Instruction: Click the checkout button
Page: cart
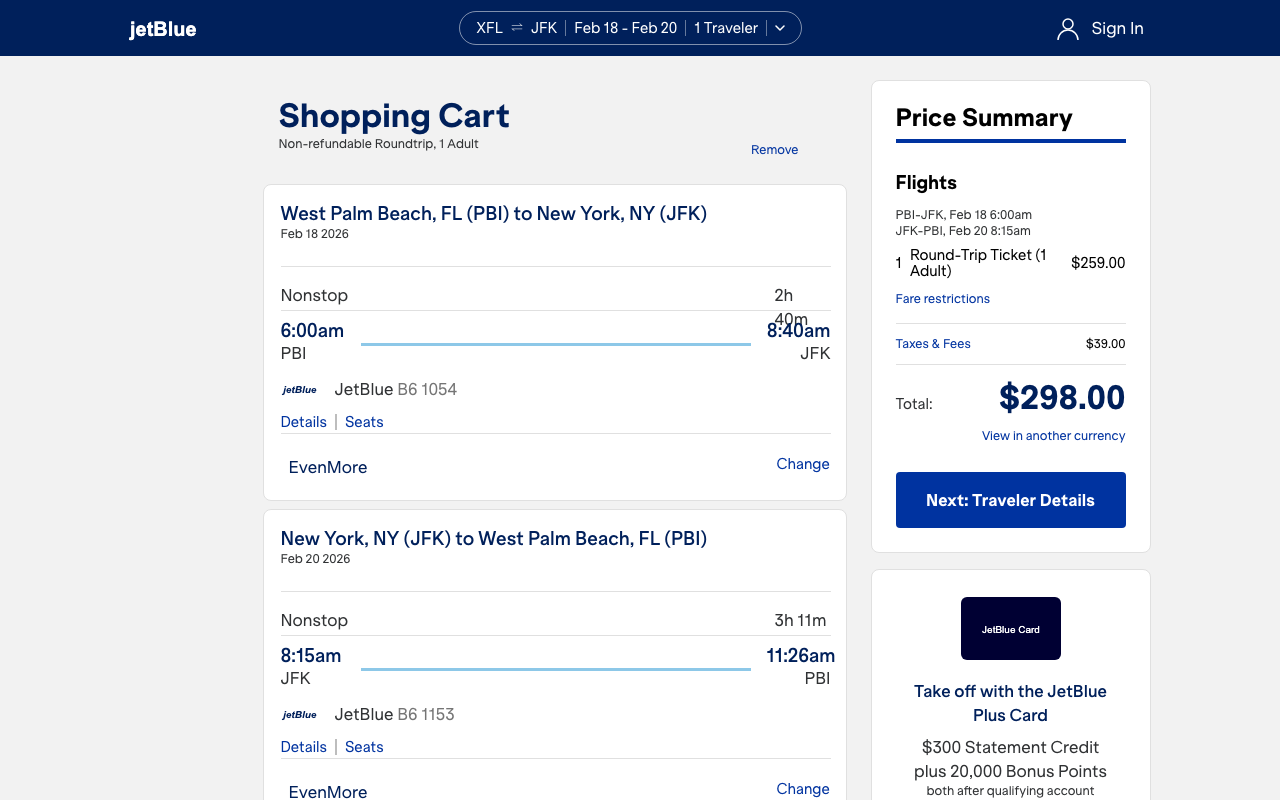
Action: click